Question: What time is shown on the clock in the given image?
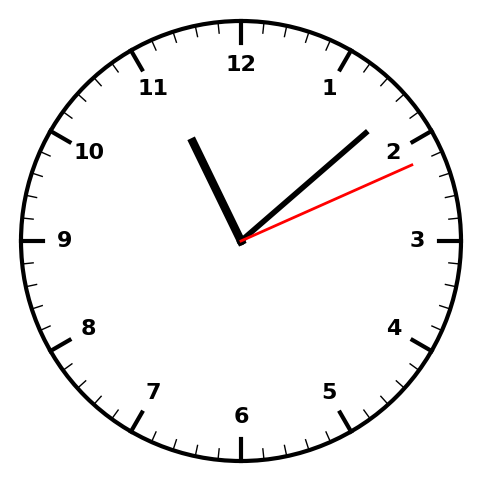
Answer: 11:08:11